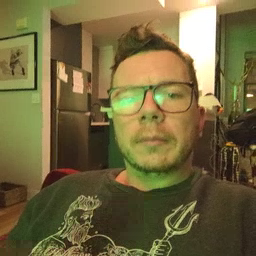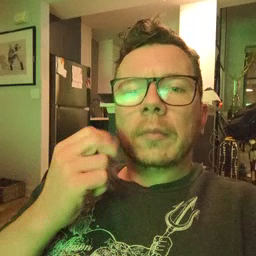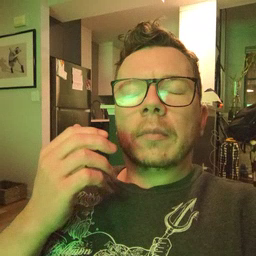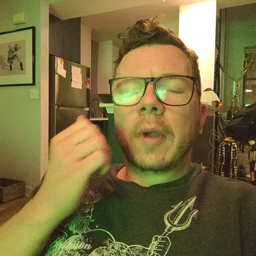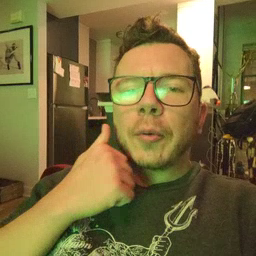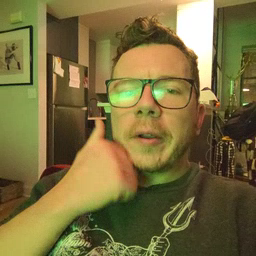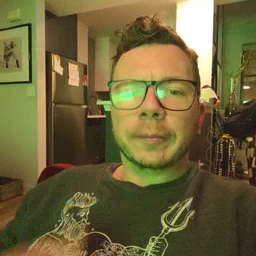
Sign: underwear